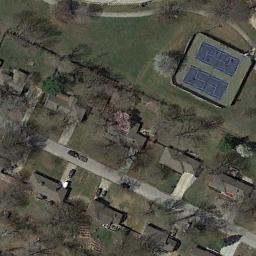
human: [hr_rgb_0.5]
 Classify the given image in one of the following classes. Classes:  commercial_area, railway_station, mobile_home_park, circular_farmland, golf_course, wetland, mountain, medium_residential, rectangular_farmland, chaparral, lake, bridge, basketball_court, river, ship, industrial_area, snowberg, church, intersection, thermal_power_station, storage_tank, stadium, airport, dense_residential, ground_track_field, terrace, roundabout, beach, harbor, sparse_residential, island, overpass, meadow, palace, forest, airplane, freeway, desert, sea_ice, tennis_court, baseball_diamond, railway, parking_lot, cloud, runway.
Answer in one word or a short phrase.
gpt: tennis_court